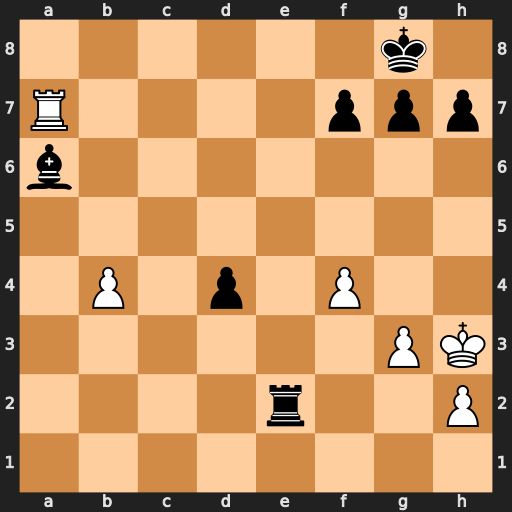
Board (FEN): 6k1/R4ppp/b7/8/1P1p1P2/6PK/4r2P/8
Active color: w
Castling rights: -
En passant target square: -
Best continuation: Ra8+ Bc8+ Rxc8+ Re8 Rxe8#